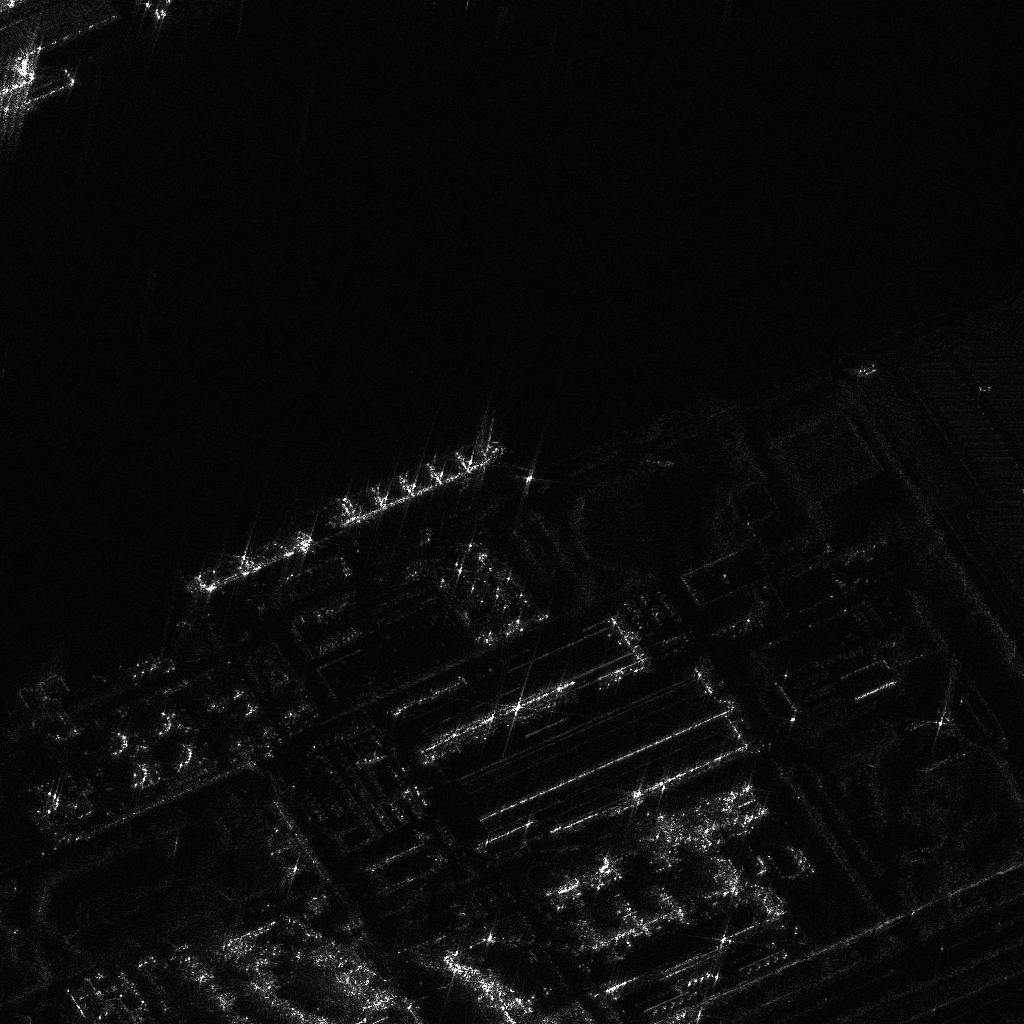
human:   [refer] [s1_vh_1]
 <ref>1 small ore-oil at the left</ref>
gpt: <box>[[22, 48, 25, 61, 61]]</box>